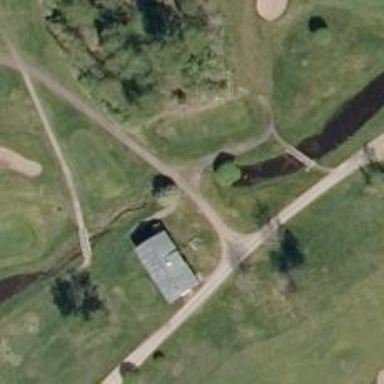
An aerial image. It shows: Path for both roads and golfers.